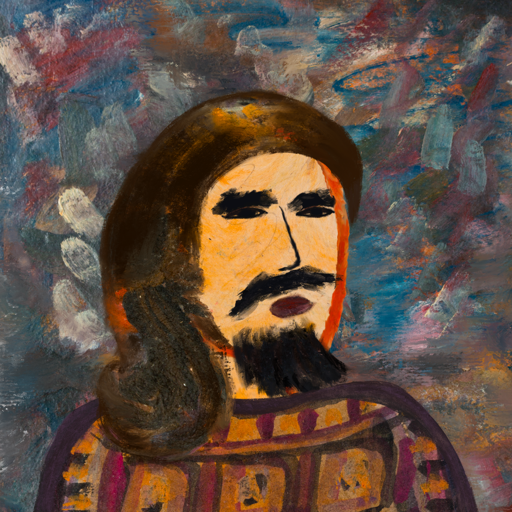
Background: Boggyland, Head And Neck Side: Experience, Face Side: Mosgoul, Bust: Doll, Hair Side: Gypsy_Queen, Head Accessory: Blank, Second Necklace: Blank, Necklace: Blank, Baby: Blank